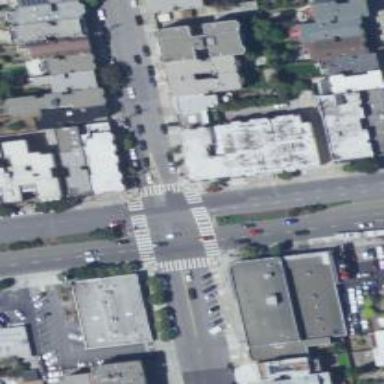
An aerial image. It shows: Crossing on the road.